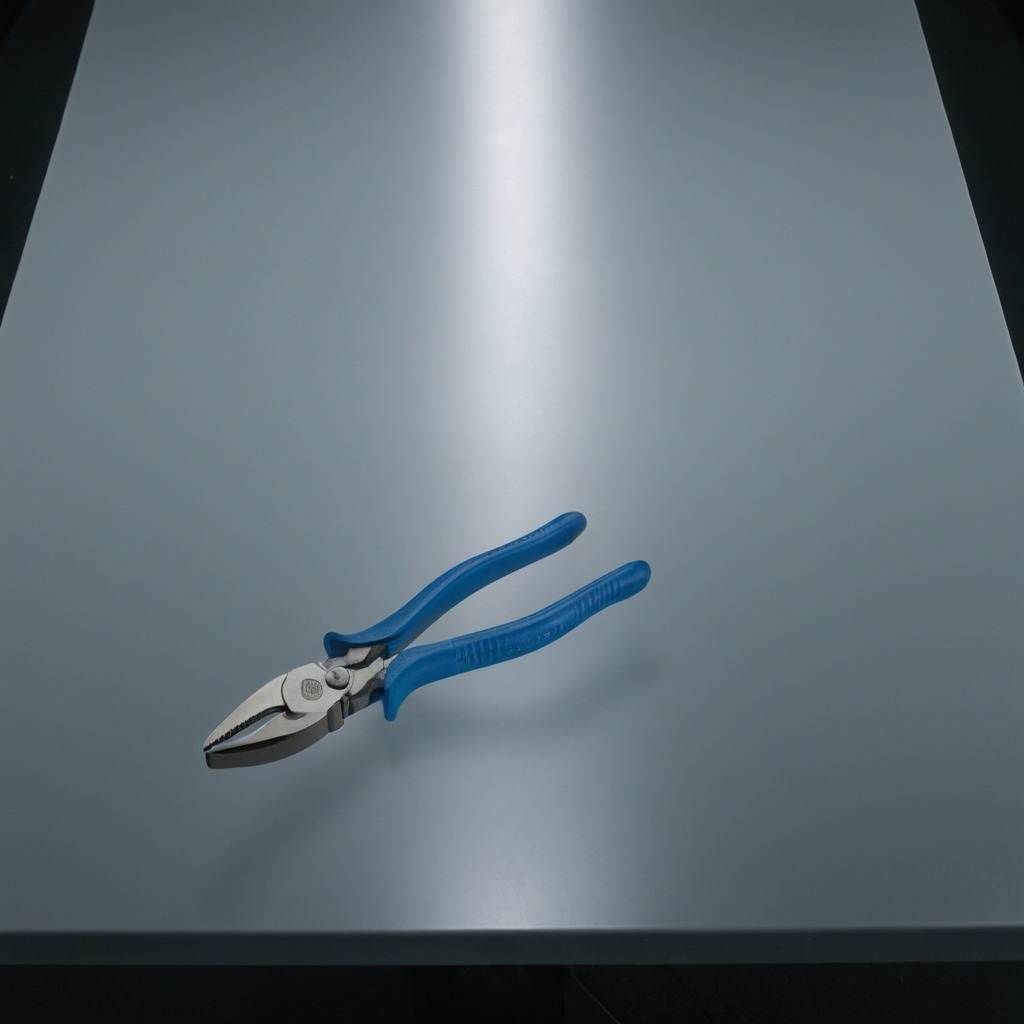
A plier is lying on a clean empty table in a railway signal maintenance room lit by harsh overhead fluorescents photorealistic surface textures crisp shadows high dynamic range